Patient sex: M
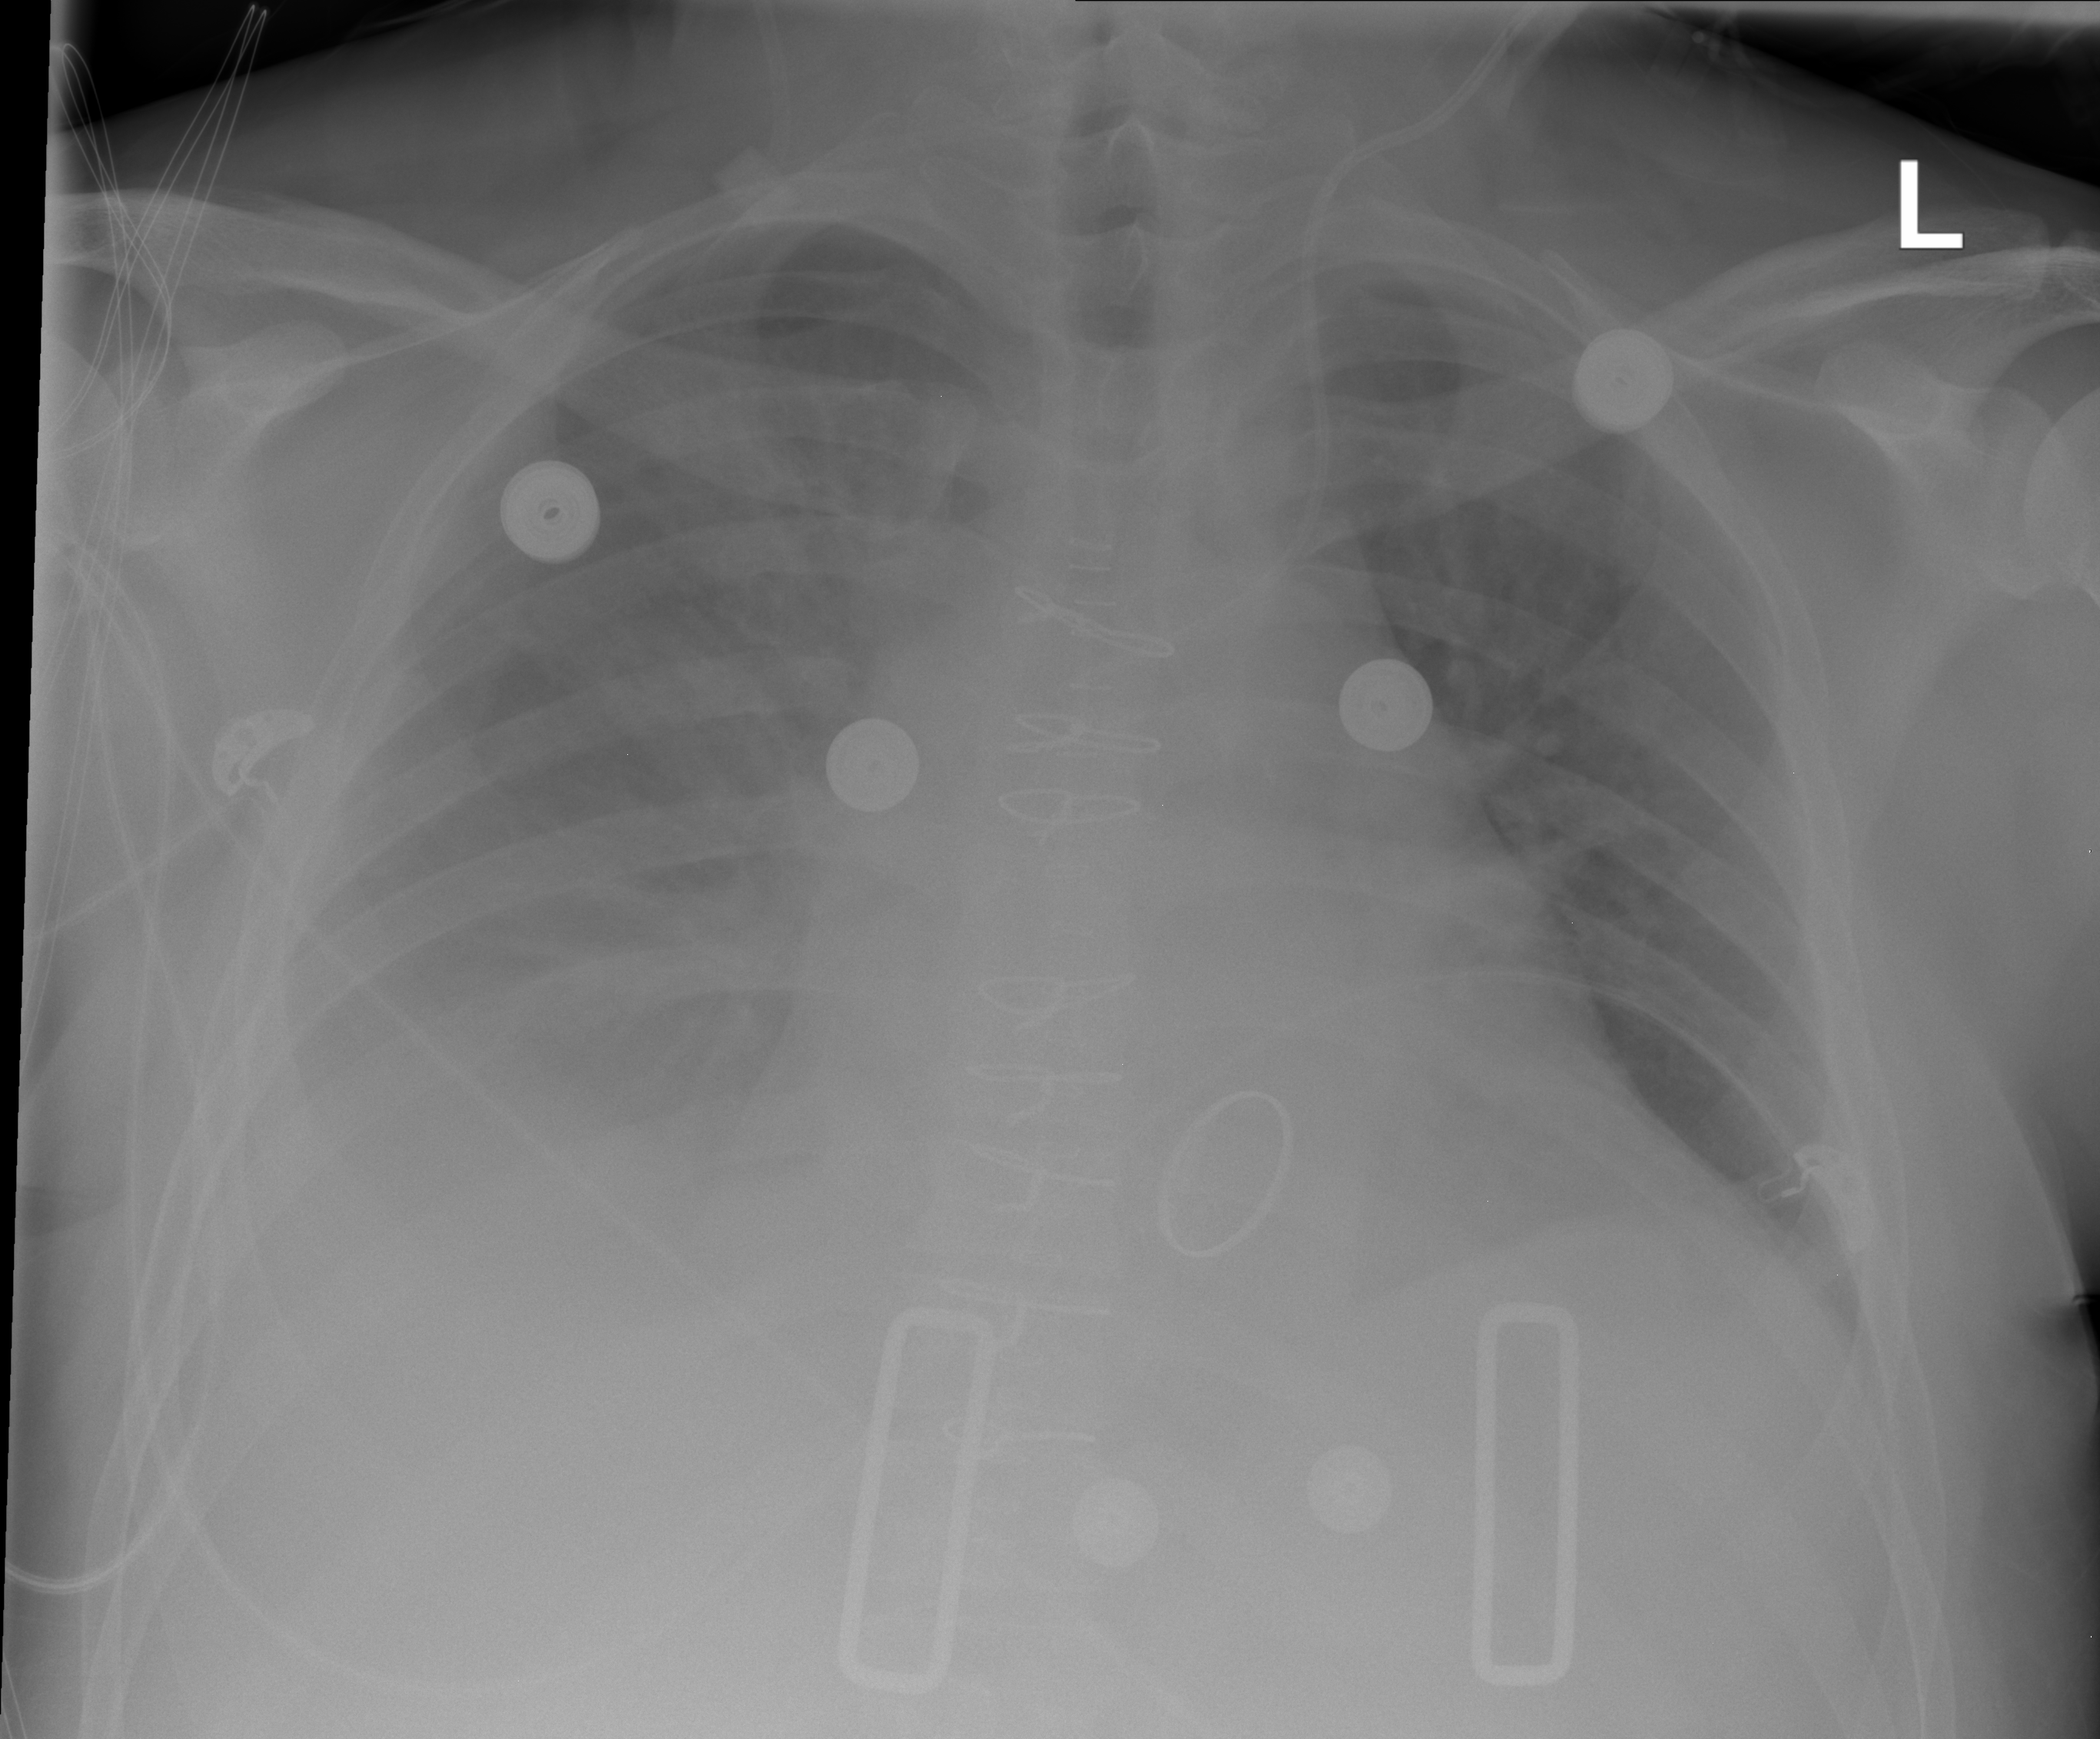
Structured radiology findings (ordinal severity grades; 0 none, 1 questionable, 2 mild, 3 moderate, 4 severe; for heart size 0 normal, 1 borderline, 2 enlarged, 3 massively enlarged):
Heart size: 2
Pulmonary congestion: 2
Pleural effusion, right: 3
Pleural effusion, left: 0
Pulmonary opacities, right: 0
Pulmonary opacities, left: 0
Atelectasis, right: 3
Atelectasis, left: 0